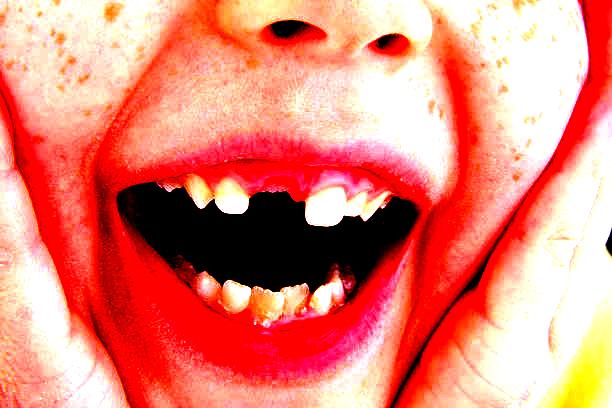
Condition: hypodontia